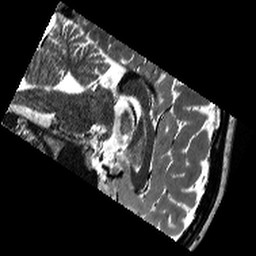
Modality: T2w
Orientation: sagittal
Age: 18
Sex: male
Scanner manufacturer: siemens
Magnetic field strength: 3 T
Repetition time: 13.15 s
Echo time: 0.082 s